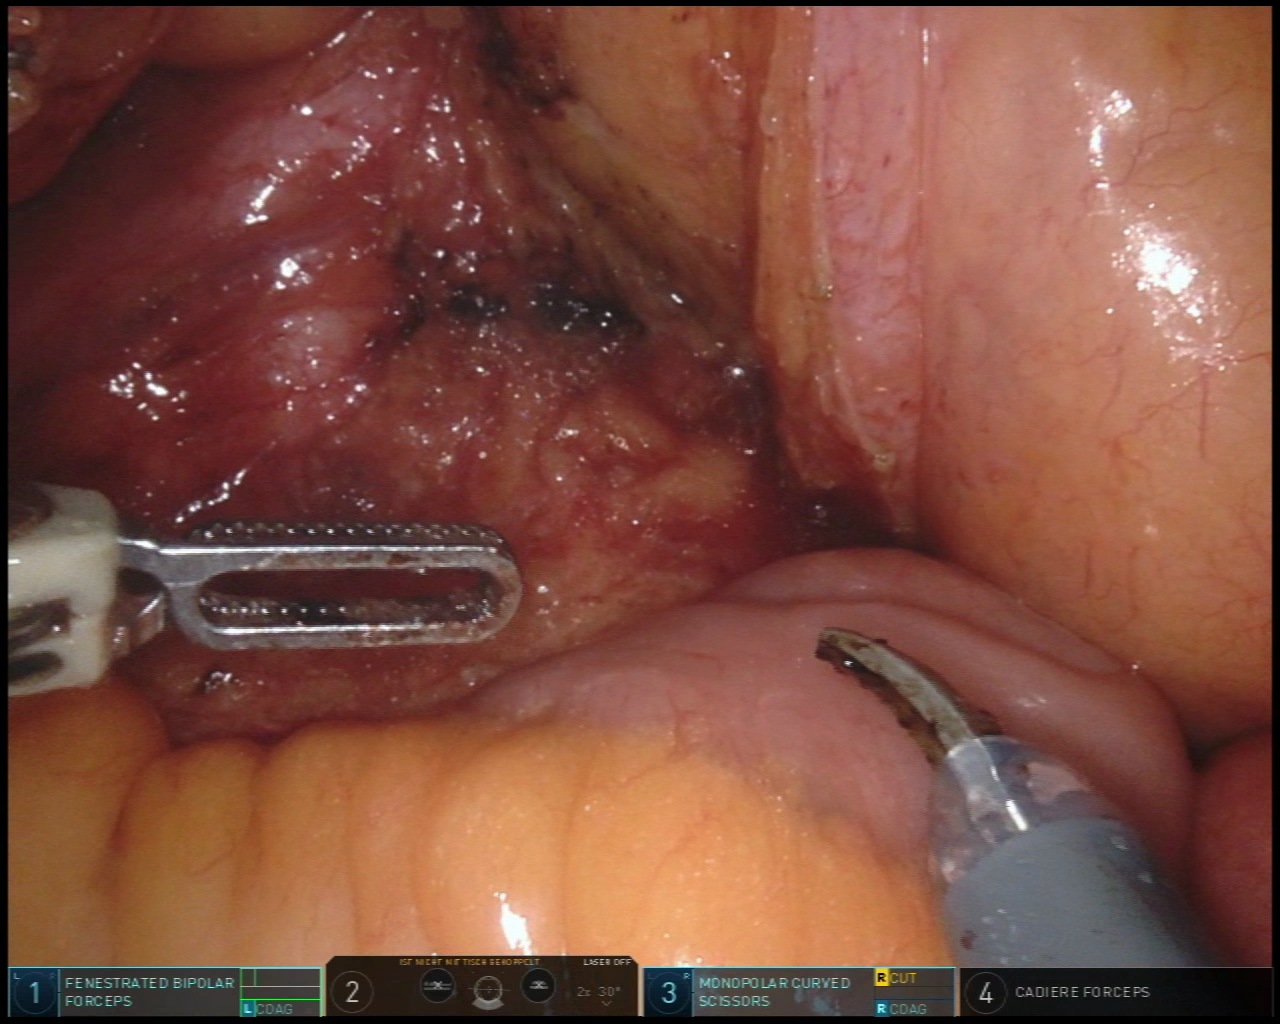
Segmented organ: ureter
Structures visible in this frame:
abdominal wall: no
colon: no
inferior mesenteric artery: no
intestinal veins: no
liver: no
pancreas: no
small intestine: yes
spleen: no
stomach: no
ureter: yes
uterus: no
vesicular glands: no